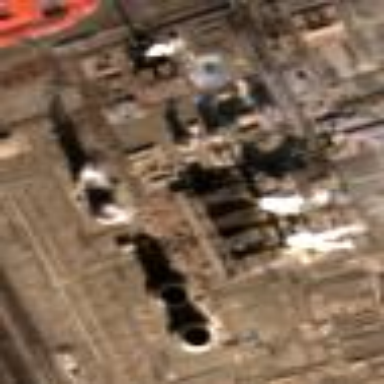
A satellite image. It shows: Industrial area with coal power plant.